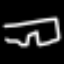
Label: pants